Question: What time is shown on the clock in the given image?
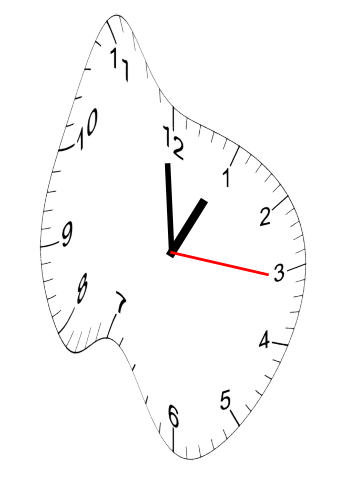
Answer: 12:59:16